Question: According this <URL>, it should be option "include files from the App_data folder" when you publish ASP.NET application. But I don't see it:

Where it is?
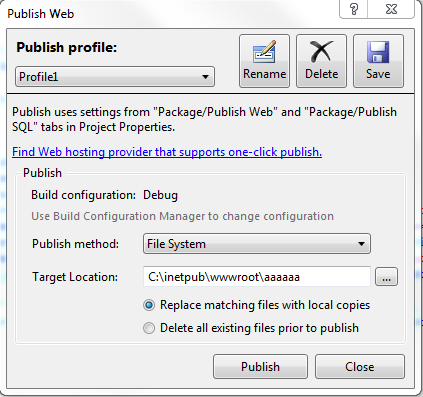
Answer: I don't believe that option is in the newest of Visual Studio.
Instead, you should be able to change the Build Action to "Content" by right-clicking on the files in Solution Explorer and clicking "Properties."
This should then include them in the publishing process.